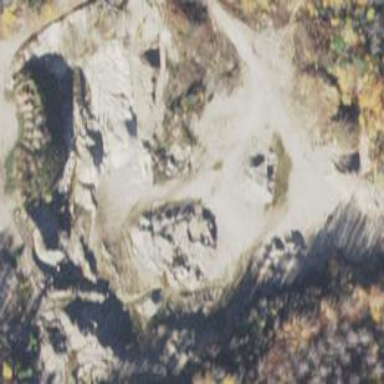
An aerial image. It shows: Quarry area.